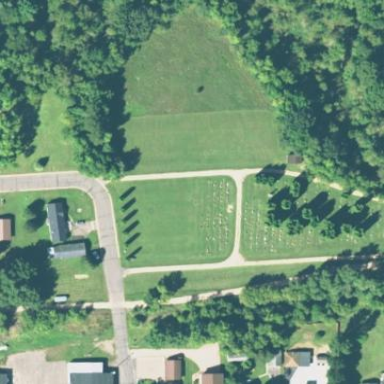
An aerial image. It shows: Cemetery.